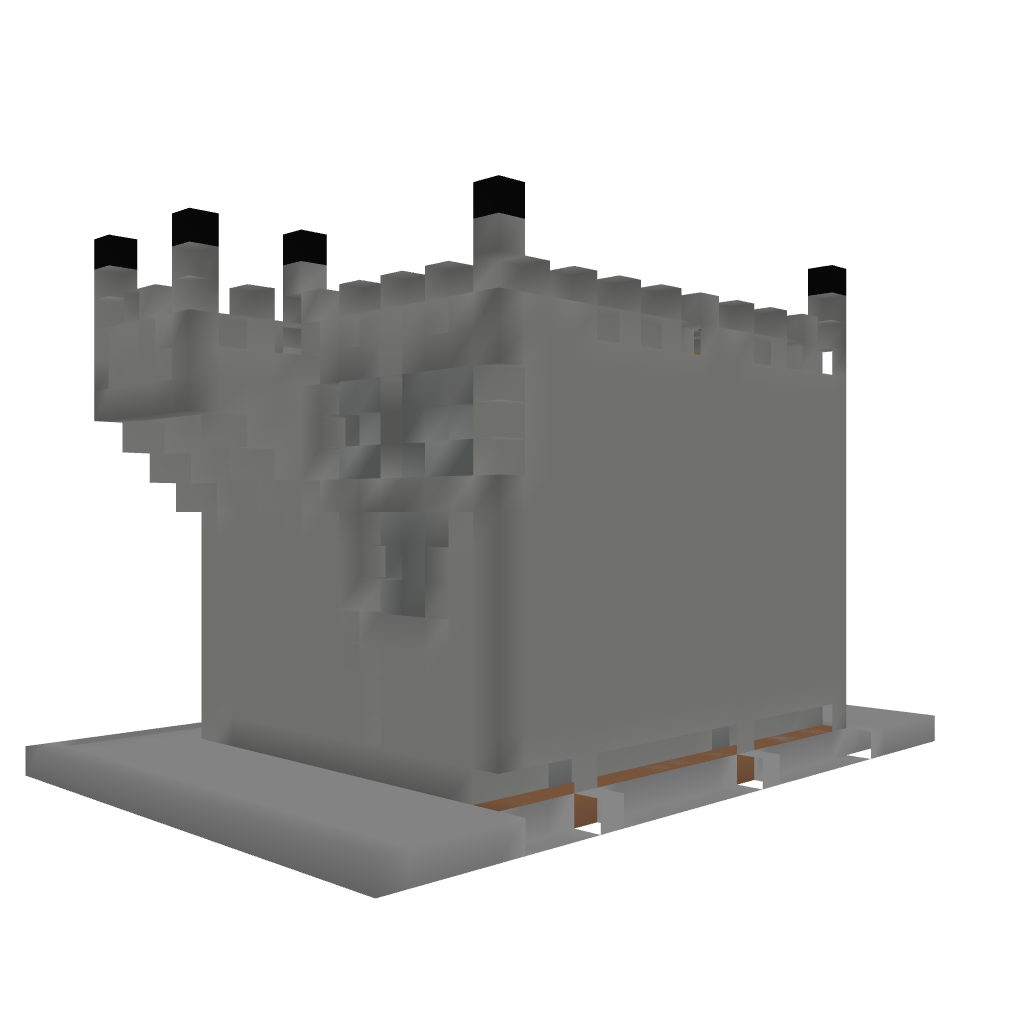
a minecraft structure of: Ultima Online Housing - Large Tower